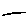
Label: line